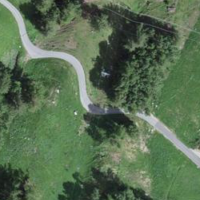
EUNIS habitat code: 41
Species observed at this site:
Spinus spinus